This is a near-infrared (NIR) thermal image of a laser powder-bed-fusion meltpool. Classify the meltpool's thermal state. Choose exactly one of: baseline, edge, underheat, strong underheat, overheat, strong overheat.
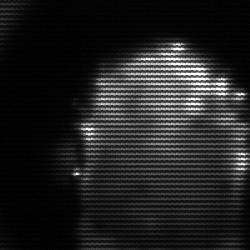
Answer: baseline